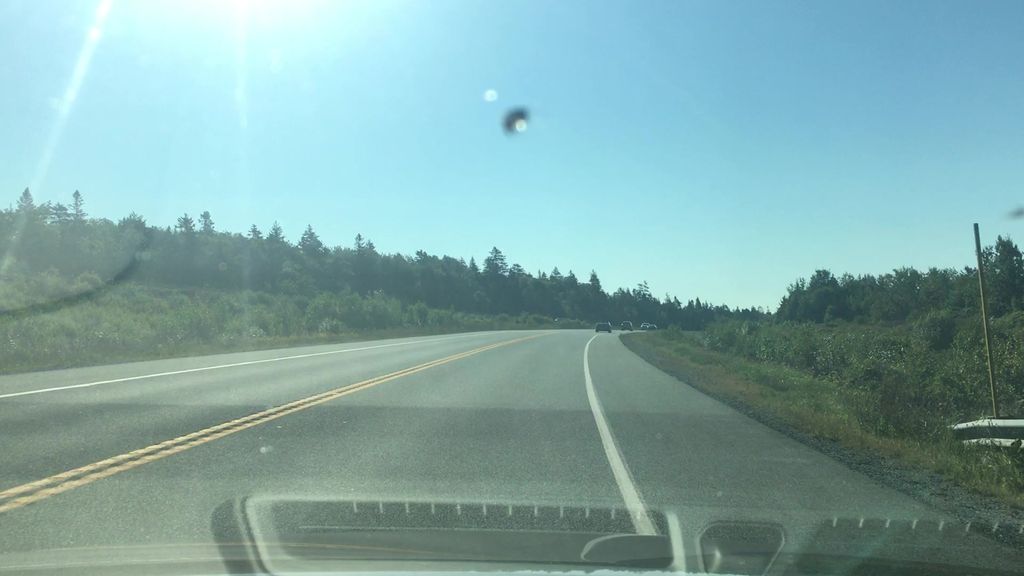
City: halifax